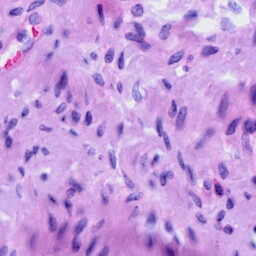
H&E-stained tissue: Cervix